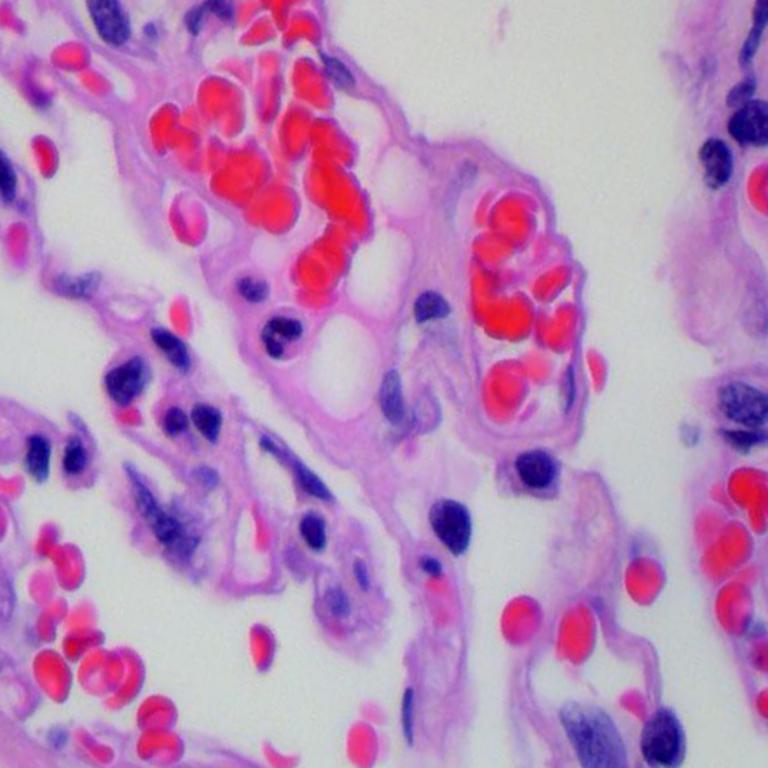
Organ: lung
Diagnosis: benign